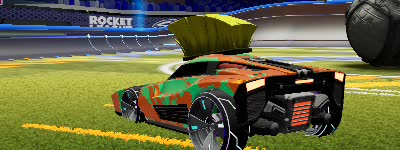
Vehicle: breakout